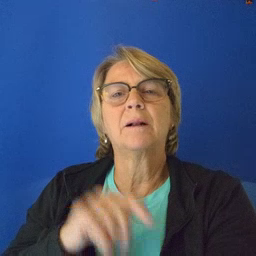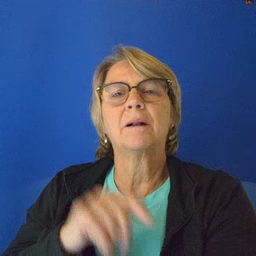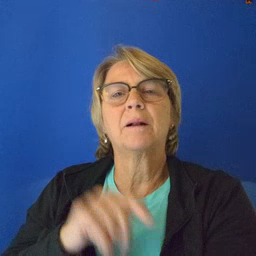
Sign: smile